Field crop: tomato
Growth stage: 2
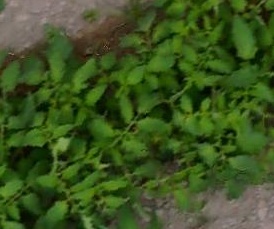
Species: tomato